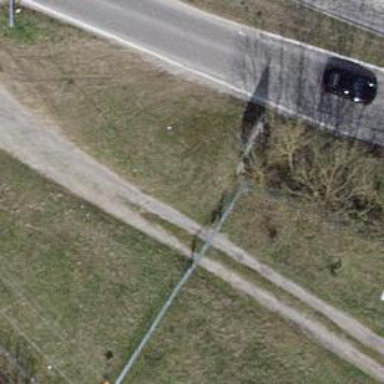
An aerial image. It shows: Gate.